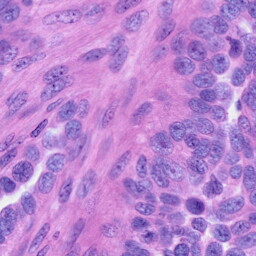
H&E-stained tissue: Ovarian